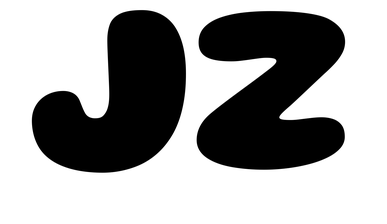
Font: Gluten_ExtraBold